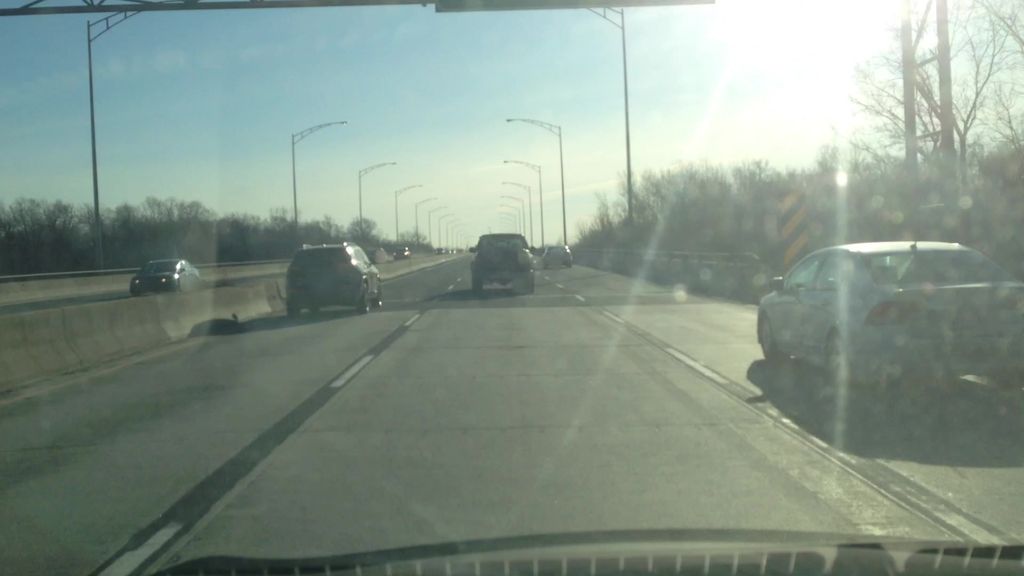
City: montreal